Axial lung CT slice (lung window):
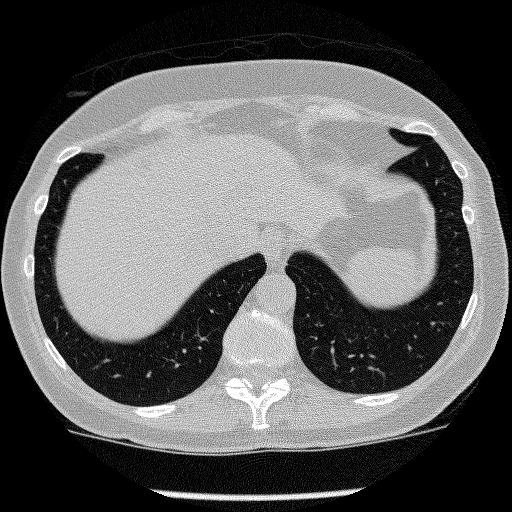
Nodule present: no